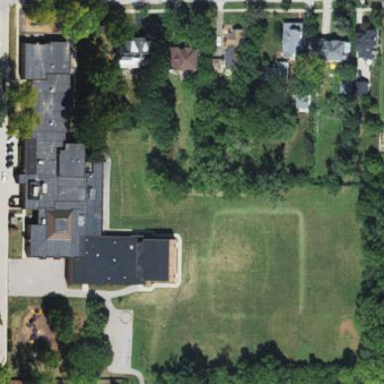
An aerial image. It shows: School used for education purposes.